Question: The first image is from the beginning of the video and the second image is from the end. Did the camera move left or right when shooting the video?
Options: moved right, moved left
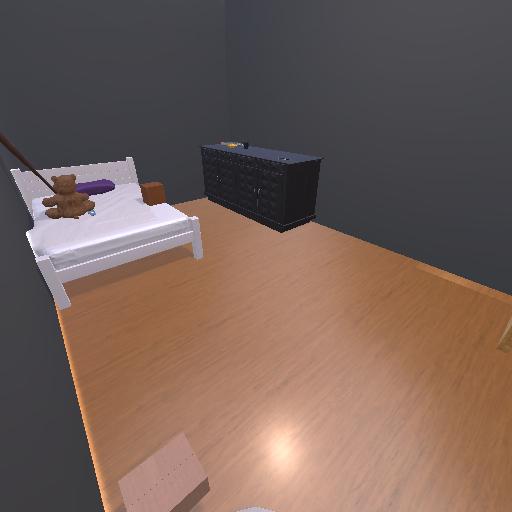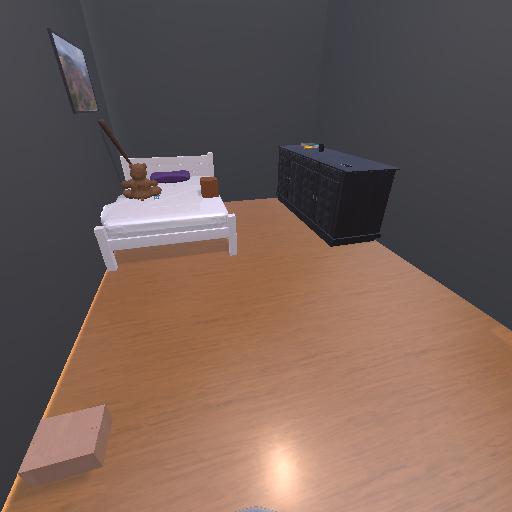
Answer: moved right